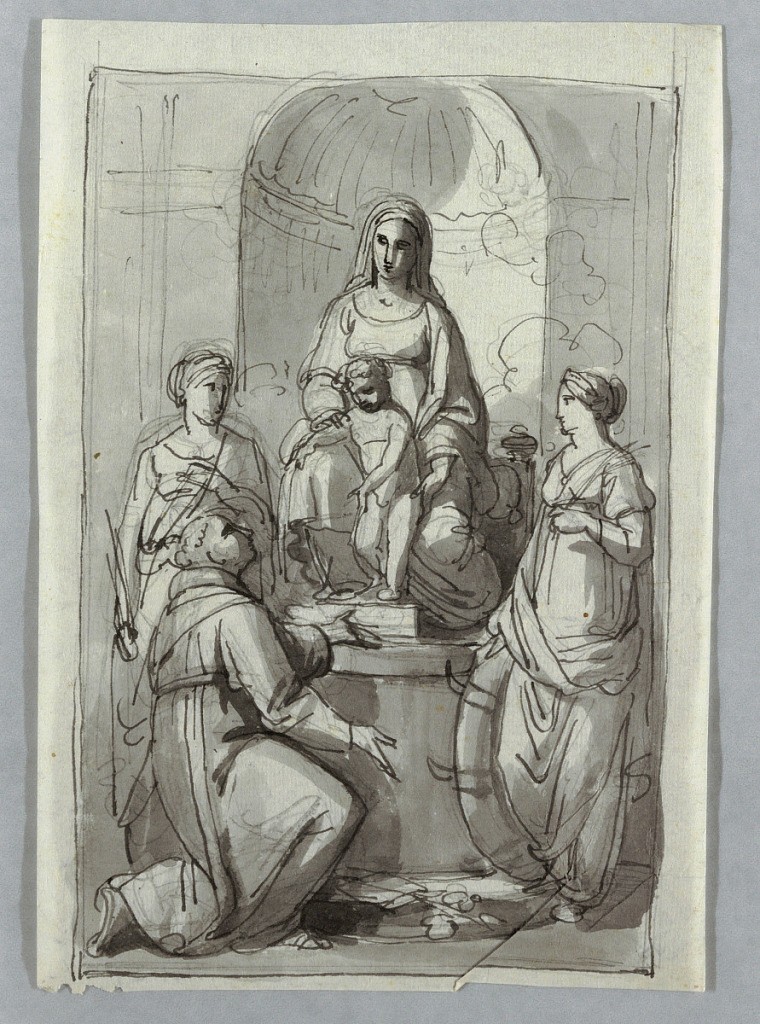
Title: Madonna with Saints
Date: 1815–1823
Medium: Crayon, pen and ink, brush and wash on paper
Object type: Drawing
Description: The virgin sitting upon a throne in the niche of a wall. The Child sits and extends his left arm to a kneeling monk.